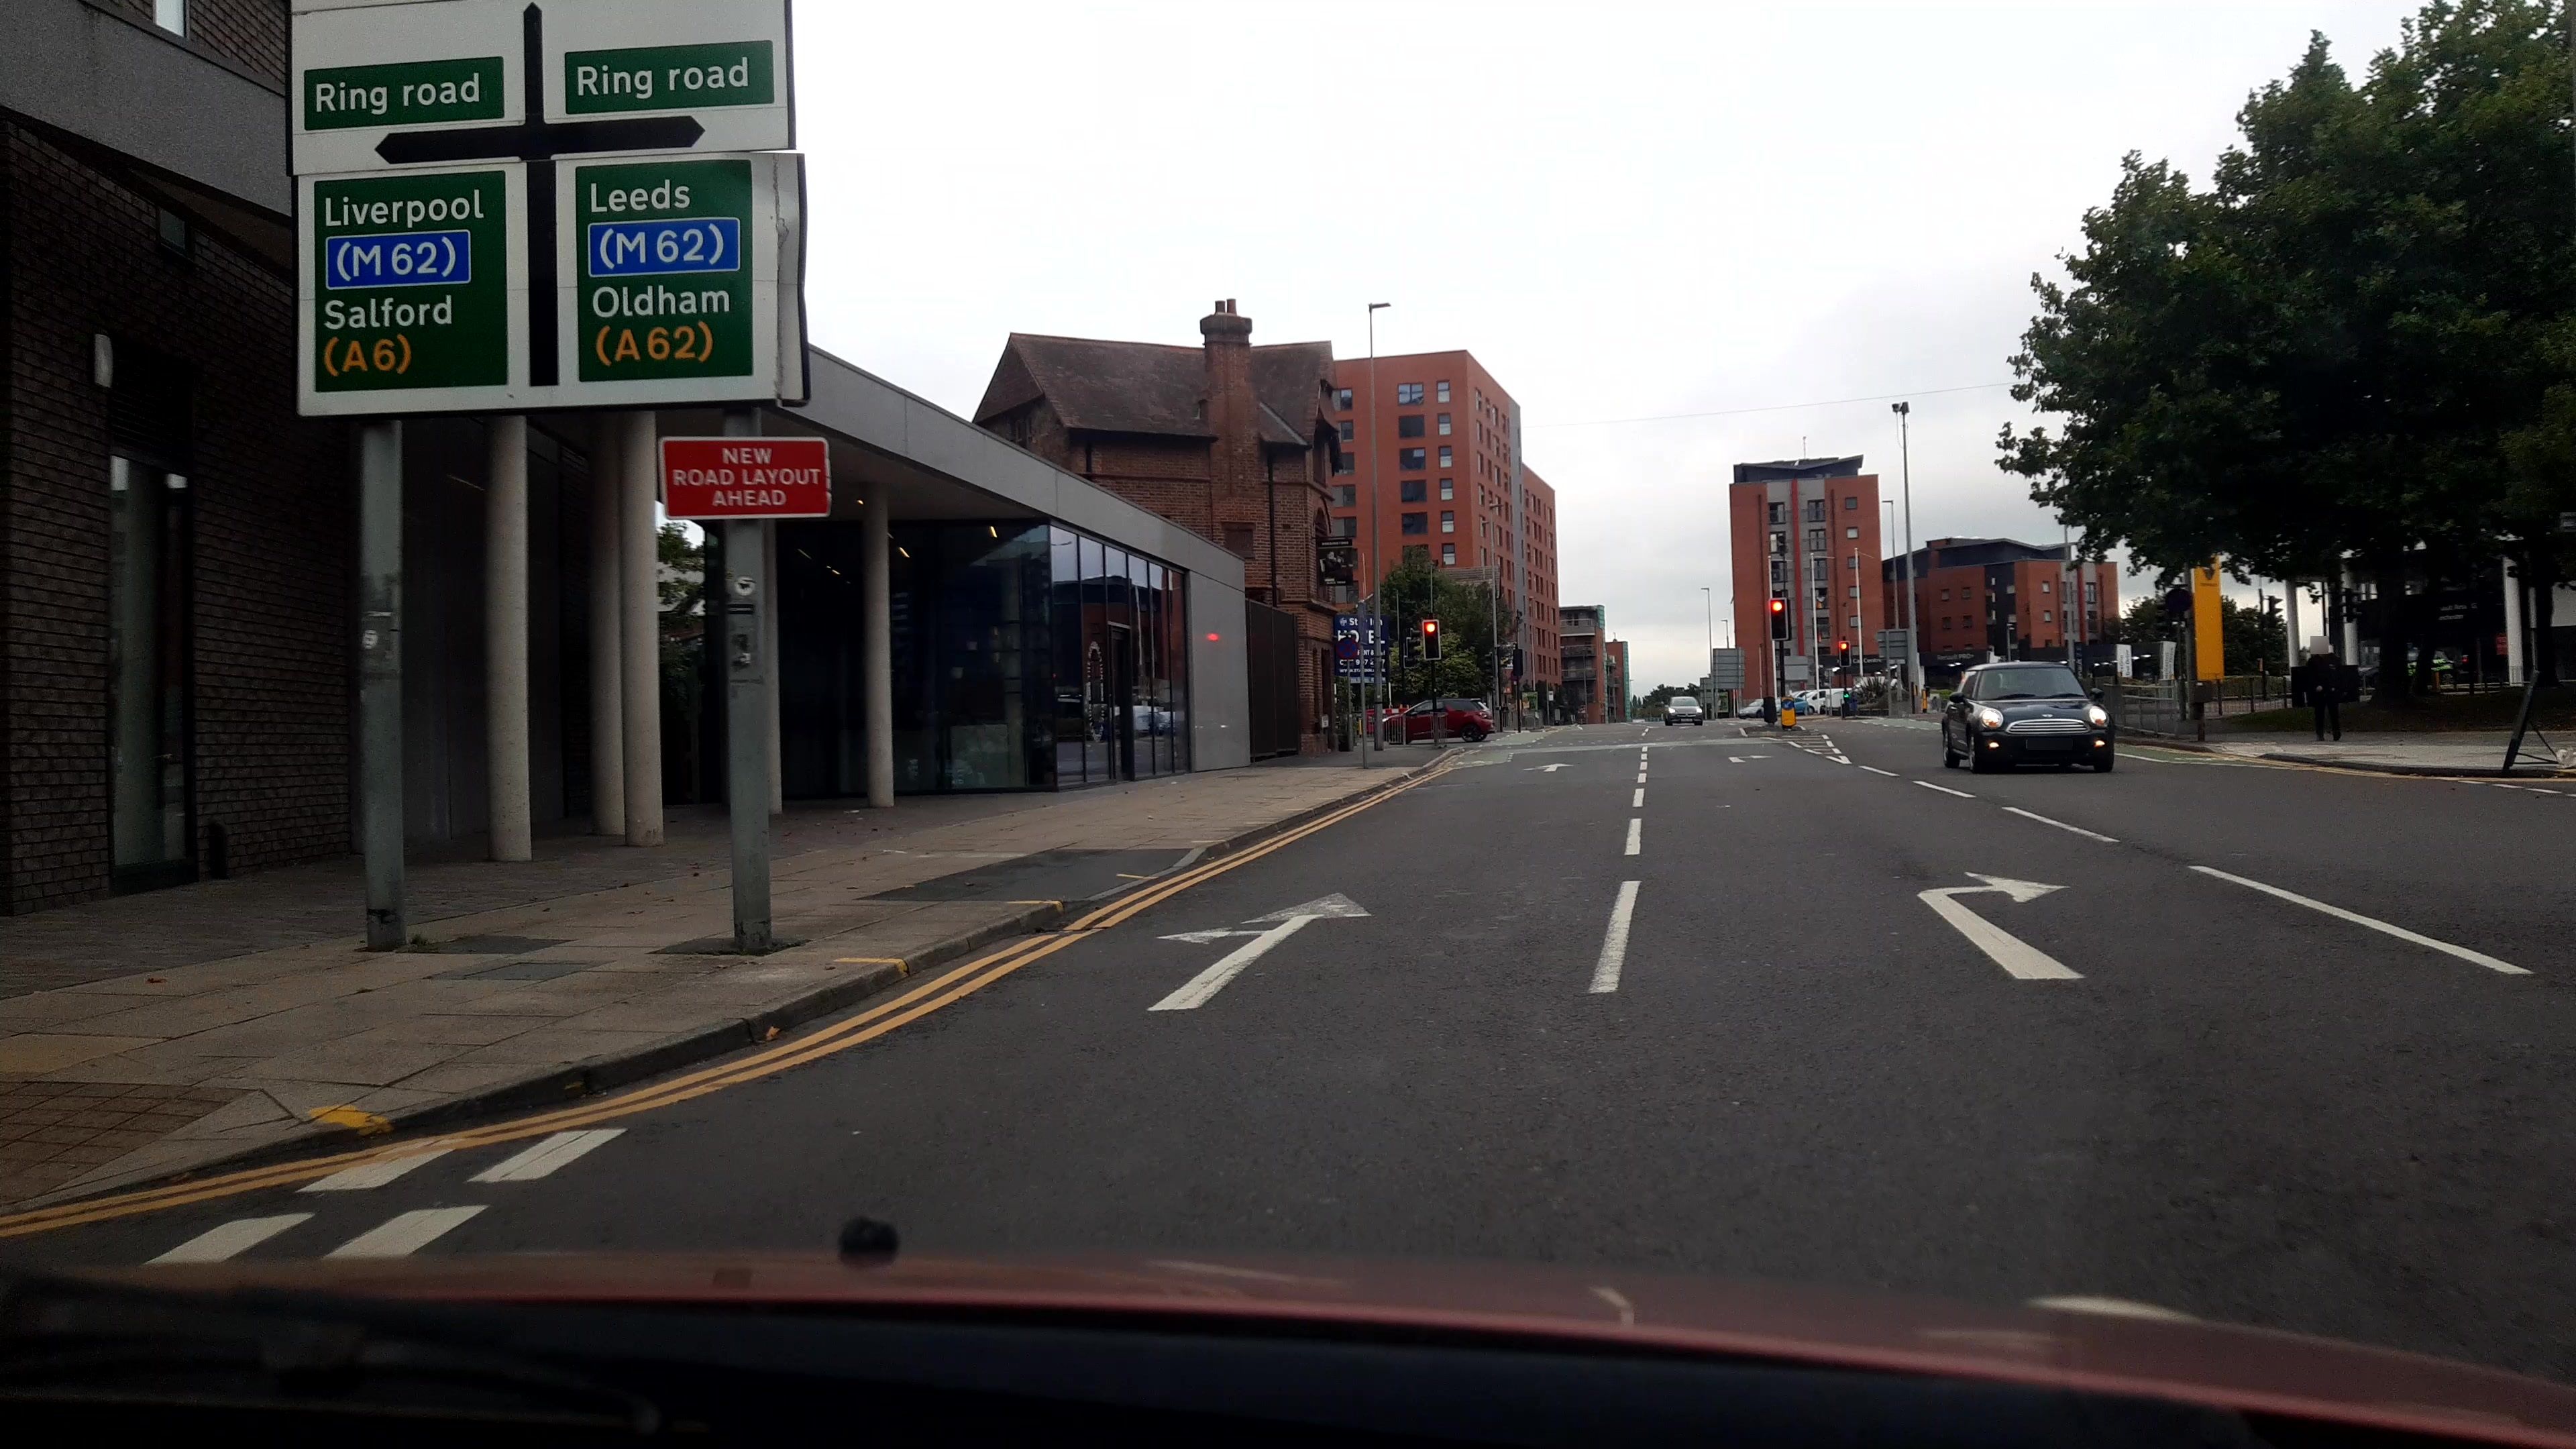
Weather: clear
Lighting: day
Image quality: good
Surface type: driving surface
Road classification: footway
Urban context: urban centre
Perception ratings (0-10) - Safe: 7.4, Lively: 7.91, Beautiful: 6.69, Boring: 1.07, Depressing: 3.37, Wealthy: 4.08